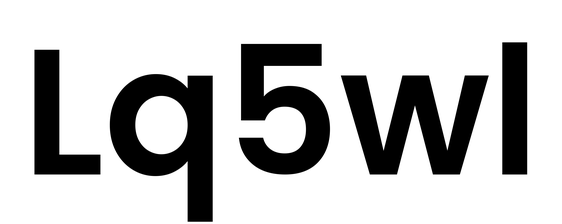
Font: Poppins-SemiBold